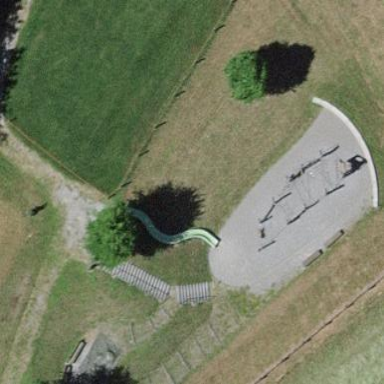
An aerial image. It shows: Playground area for leisure activities on the land.